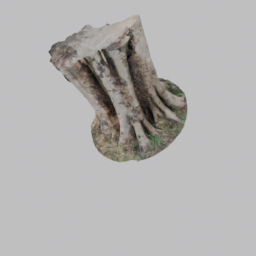
Label: nature